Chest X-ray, PA view. Patient: 28 years old, sex M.
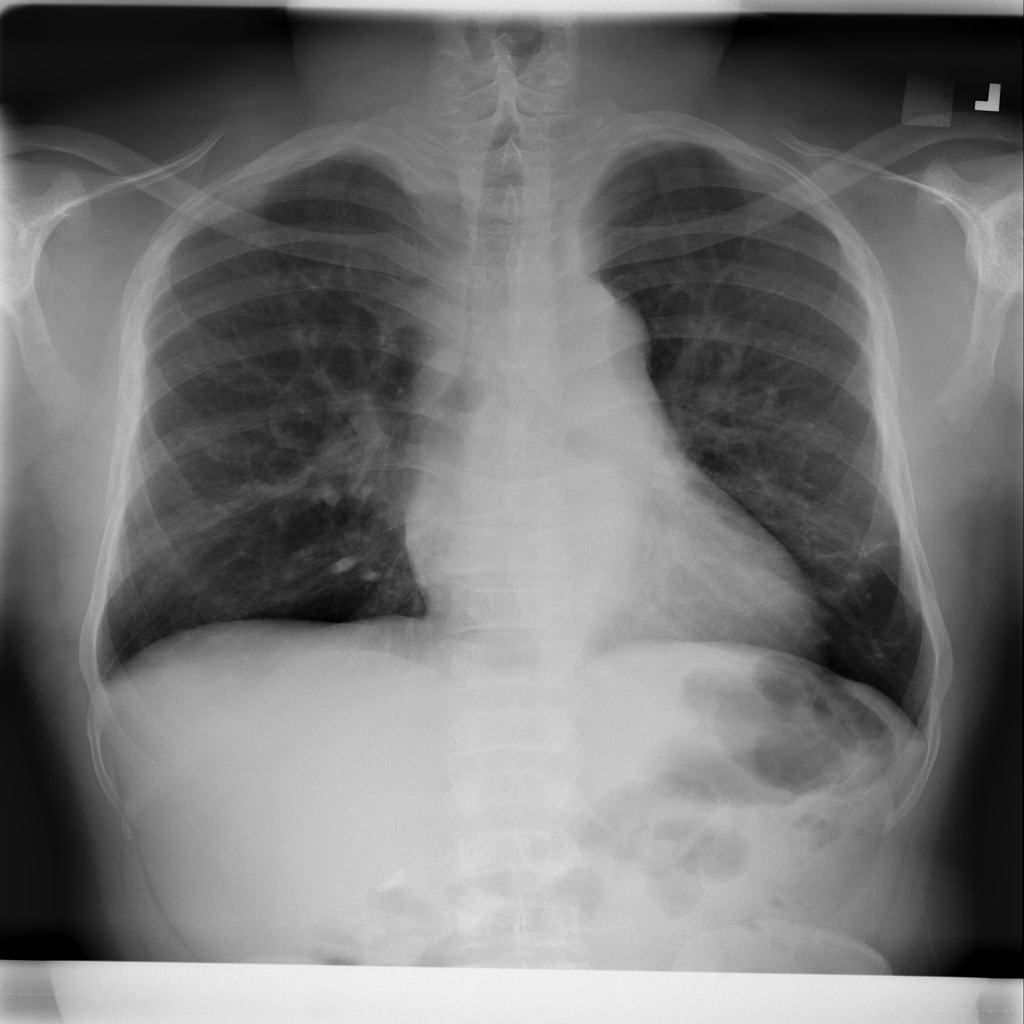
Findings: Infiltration